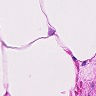
Metastatic tissue present: no